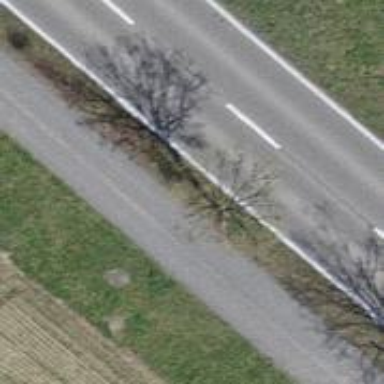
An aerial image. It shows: Avenue of trees.